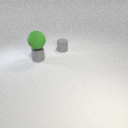
large green rubber sphere above small gray metal cylinder